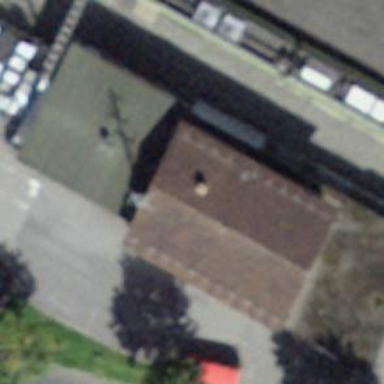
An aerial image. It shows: Railway station.